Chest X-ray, PA view. Patient: 34 years old, sex F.
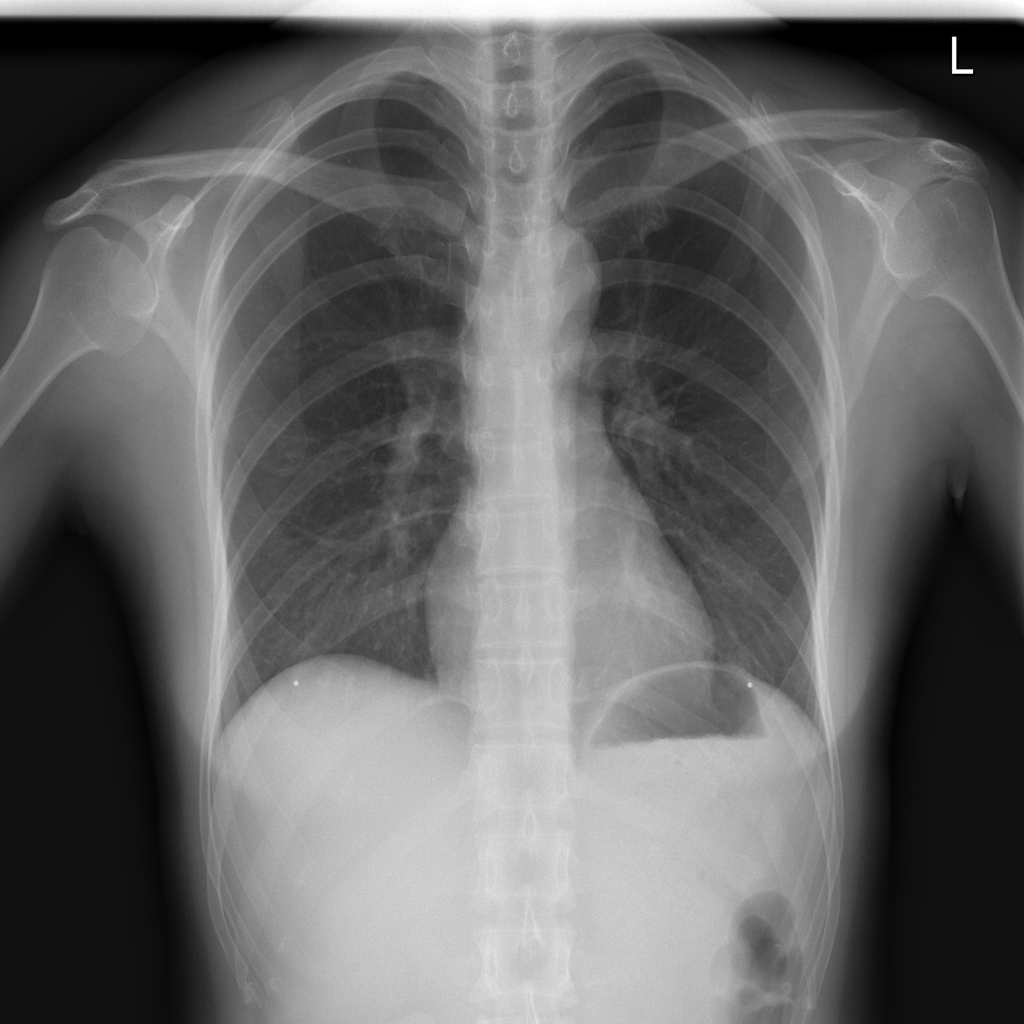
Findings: No Finding